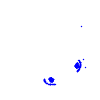
Particle: pion